【题型】解答题　【知识点】解析几何　【难度】hard
(2025·上海松江·二模) 已知椭圆\(\Gamma: \frac{x^2}{a^2} + \frac{y^2}{b^2} = 1(a > b > 0)\)的左右焦点分别为\(F_1,F_2\)，上下顶点分别为\(B_1,B_2\)，\(\triangle B_1F_1F_2\)为面积为\(\sqrt{3}\)的正三角形，过焦点的直线交椭圆\(\Gamma\)于\(P\)、\(Q\)两点（\(P\)、\(Q\)分别在第一、四象限），得

(1) 求椭圆\(\Gamma\)的离心率；

(2) 已知点\(M(0,m)\)，\(m > 0\)，求椭圆\(\Gamma\)上的动点\(R\)到点\(M\)的最大距离；

(3) 求四边形\(B_1B_2QP\)面积的取值范围。

\vspace{1em}
【解答】
【答案】(1)\(\frac{1}{2}\)

(2)答案见解析

(3)\(\left( \frac{8\sqrt{3}}{5},\frac{3}{2}+\sqrt{3} \right]\)

\vspace{1em}

\noindent
【分析】(1) 根据题意利用\(\triangle B_1F_1F_2\)为正三角形得到\(a = 2c\)，再求离心率即可。

(2) 利用\(\triangle B_1F_1F_2\)的面积求出基本量，进而得到椭圆方程设\(R(x,y)\)，利用两点间距离公式表示\(|RM|^2\)，转化为二次函数分类讨论求解最值即可。

(3) 设直线\(PQ\)的方程为\(x = my + 1(m \neq 0)\)，\(P(x_1,y_1)\)，\(Q(x_2,y_2)\)，与椭圆联立方程组可得\(y_1 + y_2 = -\frac{6m}{3m^2 + 4}\)，\(y_1y_2 = -\frac{9}{3m^2 + 4}\)，根据点\(P,Q\)分别在第一、四象限，得\(\begin{cases} x_1 + x_2 > 0 \\ x_1x_2 > 0 \end{cases}\)，解得\(-\frac{\sqrt{3}}{3} < m < \frac{\sqrt{3}}{3}\)，四边形\(B_1B_2QP\)的面积可表示为\(S = S_{\triangle OB_2Q} + S_{\triangle OQP} + S_{\triangle OQB_1}\)，可得\(S = \frac{4\sqrt{3} + 6\sqrt{m^2 + 1}}{3m^2 + 4}\)，令\(t = 4\sqrt{3} + 6\sqrt{m^2 + 1}\)，得到\(4\sqrt{3} + 6 \leq t < 8\sqrt{3}\)，再利用对勾函数单调性求得范围即可。

\vspace{1em}

\noindent
【详解】(1) 如图，设椭圆\(C\)的焦距为\(|F_1F_2| = 2c(c > 0)\)，则\(|OF_1| = c\)，

因为\(|OB_1| = b\)，所以\(Rt\triangle B_1OF_1\)中\(|B_1F_1| = a\)，

又因为\(\triangle B_1F_1F_2\)为正三角形，所以\(|B_1F_1| = 2|OF_1|\)，即\(a = 2c\)，

所以椭圆的离心率\(e = \frac{c}{a} = \frac{1}{2}\)。

\vspace{1em}

(2) 由于正三角形\(\triangle B_1F_1F_2\)的面积为\(\sqrt{3}\)，得到
\[
\begin{cases}
\frac{\sqrt{3}}{2} \cdot |F_1F_2| \cdot b = \sqrt{3}, \\
b = \frac{\sqrt{3}}{2} \times 2c = \sqrt{3}c
\end{cases}
\]
解得\(c = 1\)，\(b = \sqrt{3}\)，又\(a^2 = c^2 + b^2\)，得到\(a = 2\)，故椭圆方程为\(\frac{x^2}{4} + \frac{y^2}{3} = 1\)。

设\(R(x,y)\)，且\(\frac{x^2}{4} + \frac{y^2}{3} = 1\)，即\(x^2 = 4 - \frac{4y^2}{3}\)，
\[
|RM|^2 = x^2 + (y - m)^2 = 4 - \frac{4y^2}{3} + y^2 - 2my + m^2 = -\frac{1}{3}y^2 - 2my + m^2 + 4,
\]
其对称轴为\(y = -3m < 0\)，而\(-\sqrt{3} \leq y \leq \sqrt{3}\)，当\(-3m \leq -\sqrt{3}\)，即\(m \geq \frac{\sqrt{3}}{3}\)时，

\(|RM|^2\)在\(y = -\sqrt{3}\)时取得最大值，\(|RM|_{\max} = m + \sqrt{3}\)；

当\(0 > -3m > -\sqrt{3}\)，即\(0 < m < \frac{\sqrt{3}}{3}\)时，

\(|RM|^2\)在\(y = -3m\)时取得最大值，\(|RM|_{\max} = 2\sqrt{m^2 + 1}\)。

综上，当\(0 < m < \frac{\sqrt{3}}{3}\)时，最大距离为\(2\sqrt{m^2 + 1}\)；当\(m \geq \frac{\sqrt{3}}{3}\)时，最大距离为\(m + \sqrt{3}\)。

\vspace{1em}

(3) 设直线\(PQ\)的方程为\(x = my + 1\)，\(P(x_1,y_1)\)，\(Q(x_2,y_2)\)，

联立
\[
\begin{cases}
x = my + 1, \\
\frac{x^2}{4} + \frac{y^2}{3} = 1
\end{cases}
\]
消去\(x\)整理得\((3m^2 + 4)y^2 + 6my - 9 = 0\)，

则\(\Delta > 0\)，\(y_1 + y_2 = -\frac{6m}{3m^2 + 4}\)，\(y_1y_2 = -\frac{9}{3m^2 + 4}\)。

因为点\(P,Q\)分别在第一、四象限，

所以\(\begin{cases} x_1 + x_2 > 0 \\ x_1x_2 > 0 \end{cases}\)，即\(\begin{cases} m(y_1 + y_2) + 2 > 0 \\ m^2y_1y_2 + m(y_1 + y_2) + 1 > 0 \end{cases}\)，

故
\[
\begin{cases}
\frac{-6m^2}{3m^2 + 4} + 2 > 0, \\
\frac{-9m^2}{3m^2 + 4} - \frac{6m^2}{3m^2 + 4} + 1 > 0
\end{cases}
\]
解得\(-\frac{\sqrt{3}}{3} < m < \frac{\sqrt{3}}{3}\)，

得到四边形\(B_1B_2QP\)的面积为\(S = S_{\triangle OB_2Q} + S_{\triangle OQP} + S_{\triangle OQB_1}\)，
\[
= \frac{1}{2}|OB_1| \cdot x_1 + \frac{1}{2}|OB_2| \cdot |x_2| + \frac{1}{2}|OF_2| \cdot |y_1 - y_2|,
\]
因为\(|B_1B_2| = 2\sqrt{3}\)，\(x_1 = my_1 + 1\)，\(x_2 = my_2 + 1\)，

所以\(S = \frac{\sqrt{3}}{2}m(y_1 + y_2) + \sqrt{3} + \frac{1}{2}\sqrt{(y_1 + y_2)^2 - 4y_1y_2} = \frac{4\sqrt{3} + 6\sqrt{m^2 + 1}}{3m^2 + 4}\)，

令\(t = 4\sqrt{3} + 6\sqrt{m^2 + 1}\)，\(4\sqrt{3} + 6 \leq t < 8\sqrt{3}\)，则
\[
S = \frac{t}{\frac{1}{12}t^2 - \frac{2\sqrt{3}}{3}t + 5} = \frac{1}{\frac{t}{12} + \frac{5}{t} - \frac{2\sqrt{3}}{3}},
\]
因为\(4\sqrt{3} + 6 > 2\sqrt{15}\)，所以\(y = \frac{t}{12} + \frac{5}{t}\)在\([4\sqrt{3} + 6, 8\sqrt{3})\)上单调递增，

故\(S \in \left( \frac{8\sqrt{3}}{5},\frac{3}{2}+\sqrt{3} \right]\)，即四边形\(B_1B_2QP\)面积的取值范围为\(\left( \frac{8\sqrt{3}}{5},\frac{3}{2}+\sqrt{3} \right]\)。
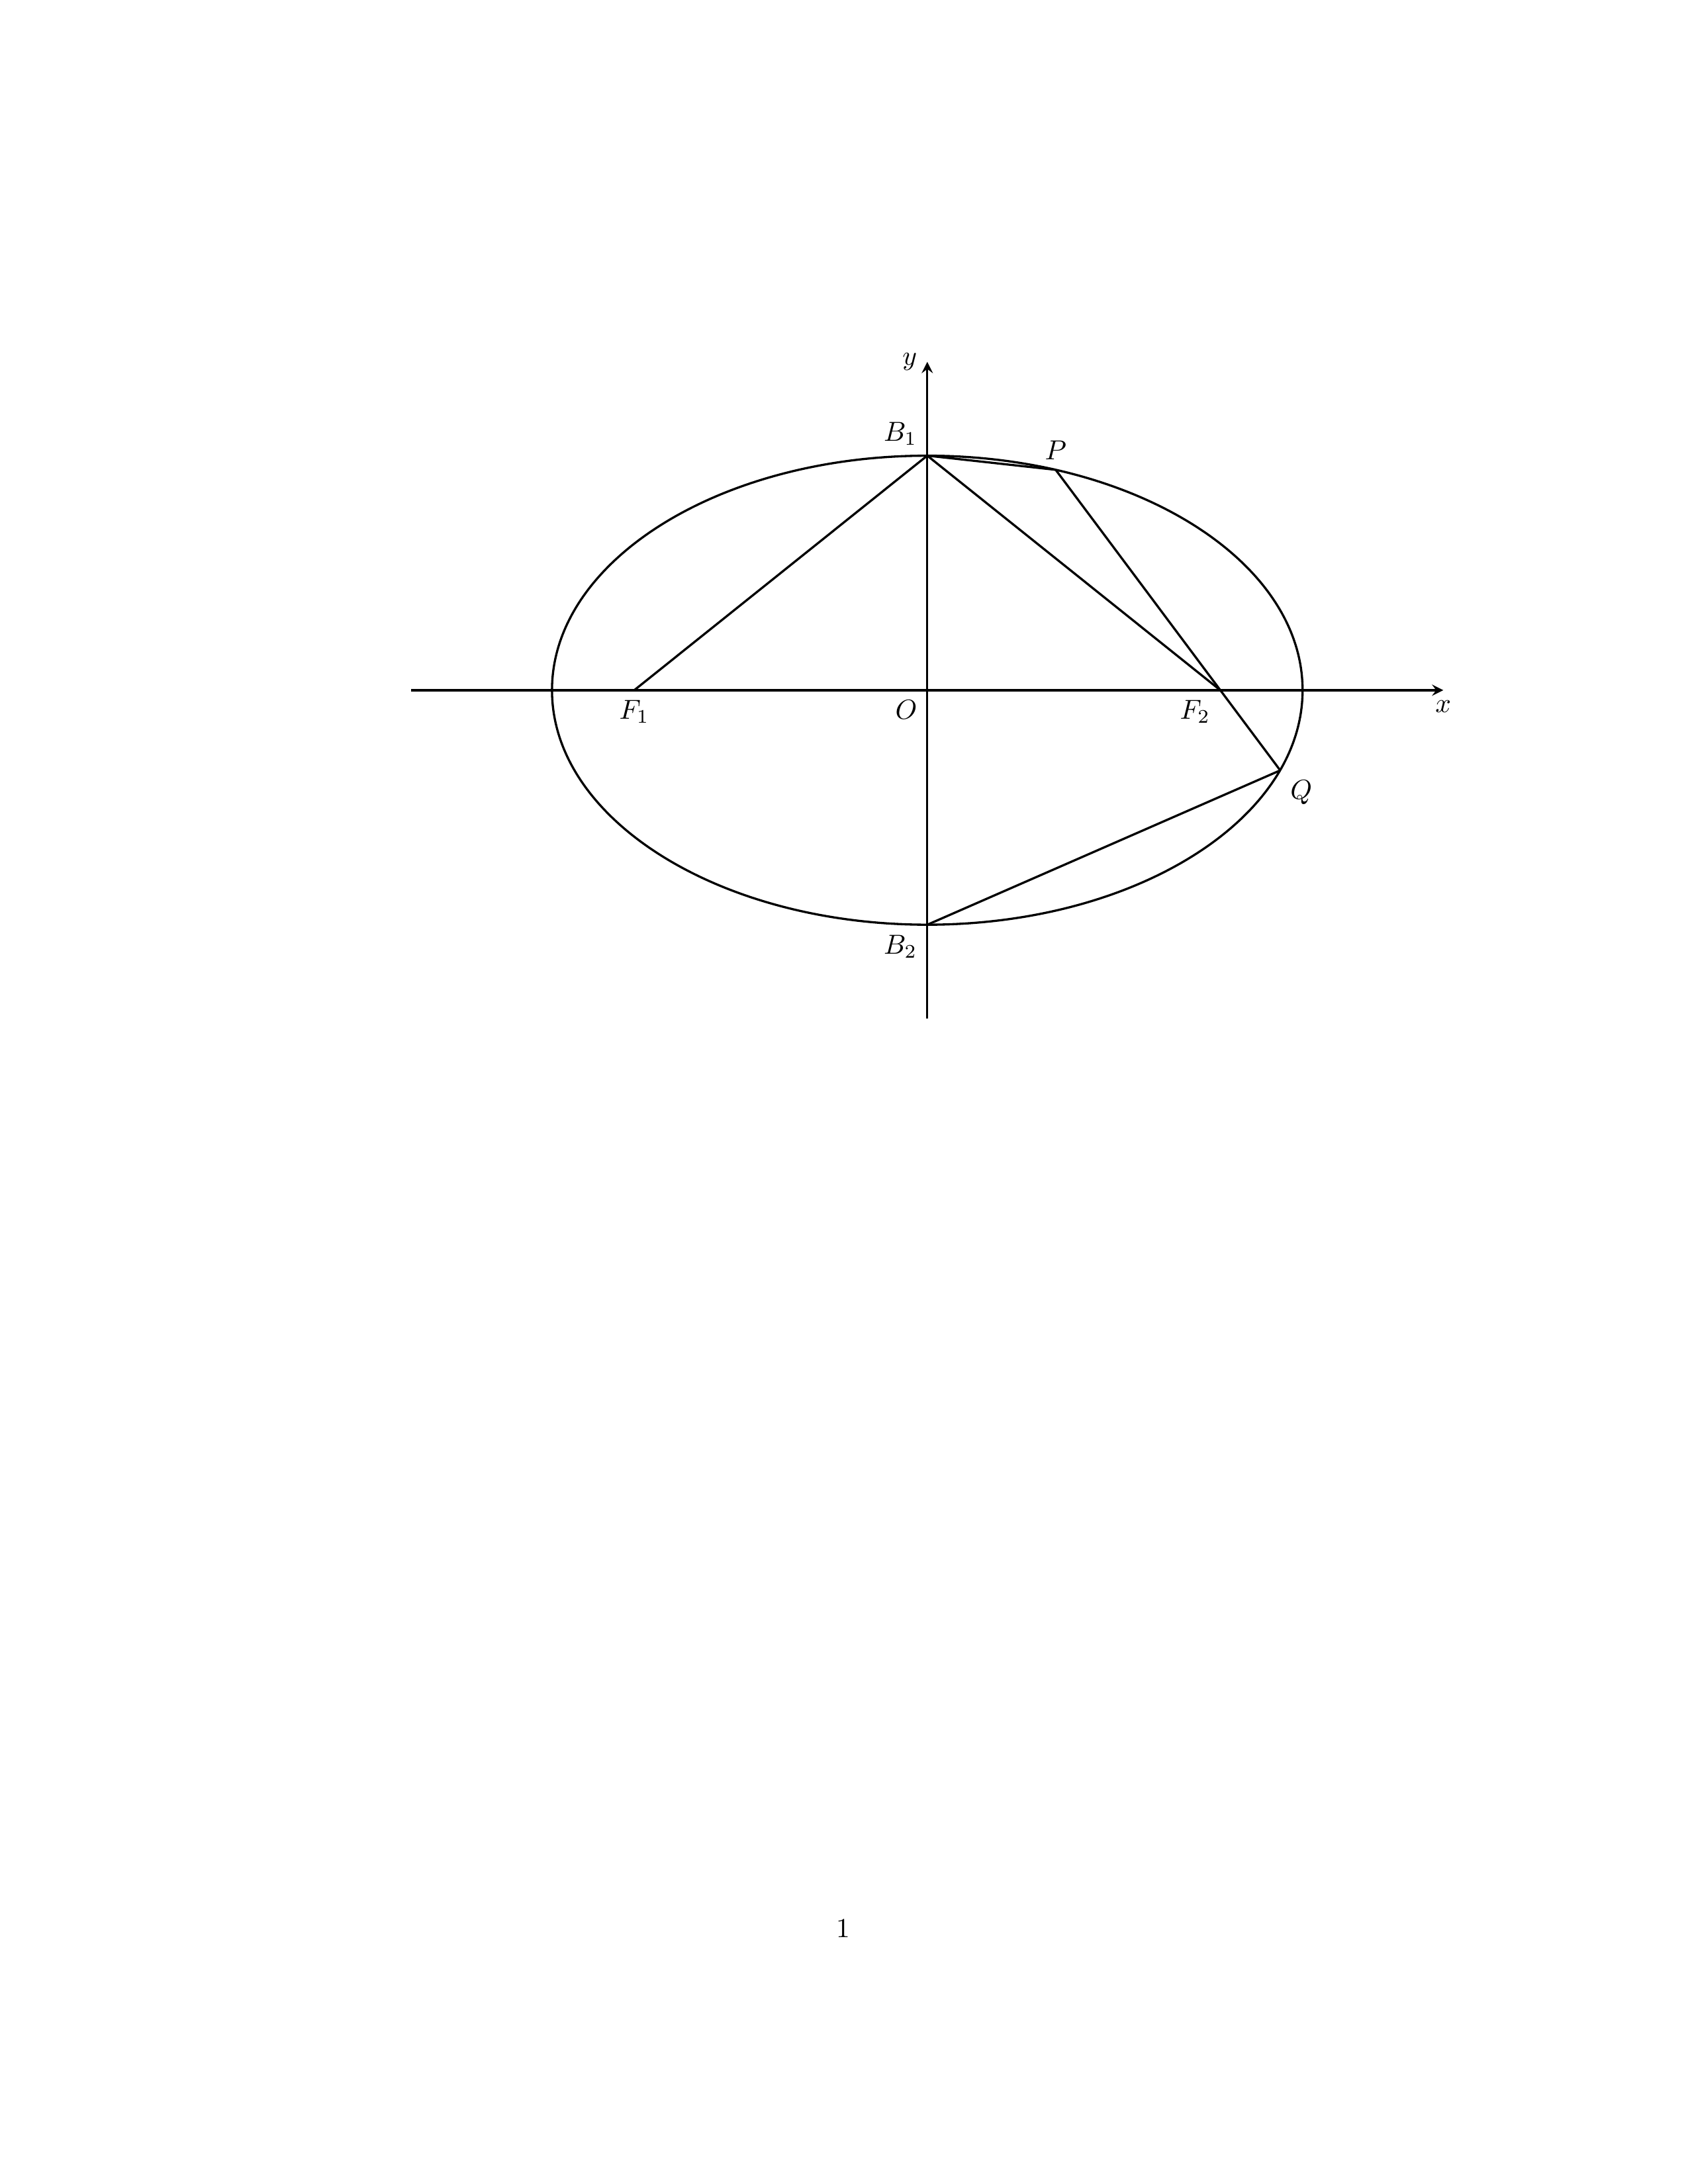